You are looking at the unprocessed time series of a bearing vibration snapshot. Classify the bearing condition as one of: normal, inner_race, outer_race, ball.
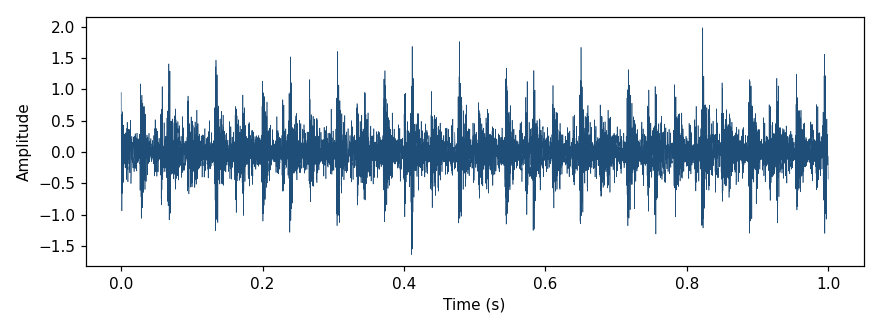
Answer: outer_race